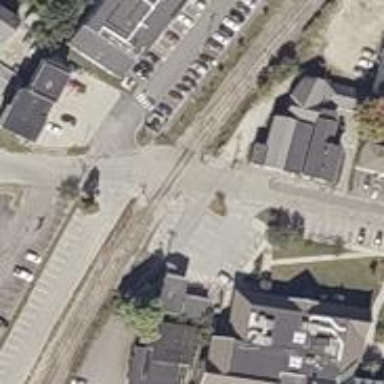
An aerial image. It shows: Railway level crossing.